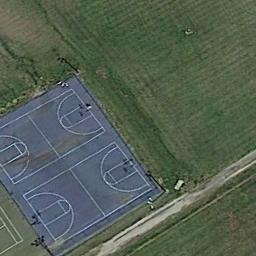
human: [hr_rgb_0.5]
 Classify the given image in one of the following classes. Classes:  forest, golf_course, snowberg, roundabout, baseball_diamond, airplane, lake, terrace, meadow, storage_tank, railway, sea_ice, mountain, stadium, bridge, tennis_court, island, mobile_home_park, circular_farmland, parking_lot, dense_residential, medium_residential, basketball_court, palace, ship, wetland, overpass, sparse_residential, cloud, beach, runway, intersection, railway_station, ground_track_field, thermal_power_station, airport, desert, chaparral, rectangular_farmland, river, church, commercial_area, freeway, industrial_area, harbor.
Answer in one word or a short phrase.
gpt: basketball_court